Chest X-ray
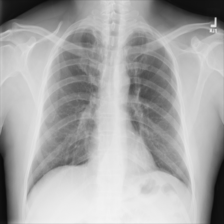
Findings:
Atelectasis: negative
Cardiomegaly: negative
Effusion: negative
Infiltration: negative
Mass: positive
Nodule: negative
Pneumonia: negative
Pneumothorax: negative
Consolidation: negative
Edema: negative
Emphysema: negative
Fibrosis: negative
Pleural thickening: negative
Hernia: negative